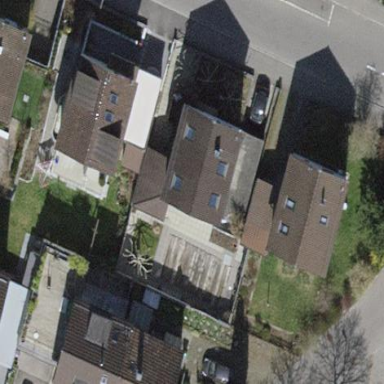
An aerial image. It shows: Detached building with gabled tile roof.